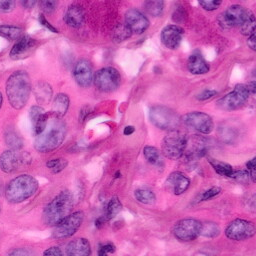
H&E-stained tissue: Pancreatic